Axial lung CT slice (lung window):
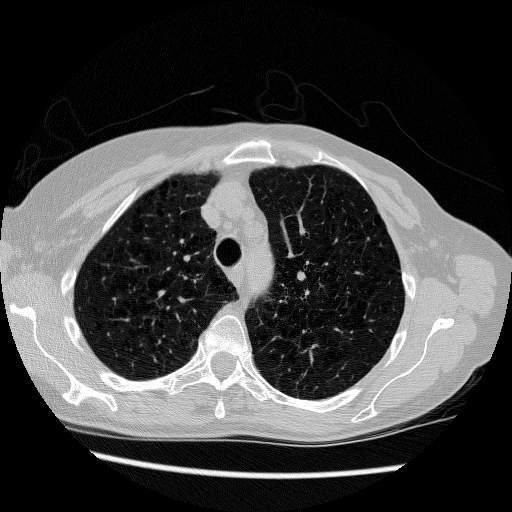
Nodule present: no